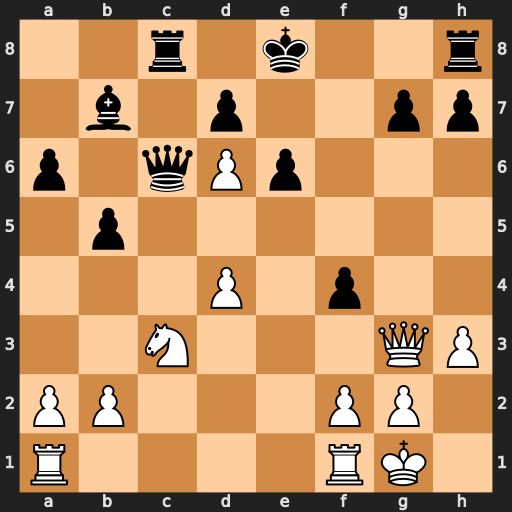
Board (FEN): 2r1k2r/1b1p2pp/p1qPp3/1p6/3P1p2/2N3QP/PP3PP1/R4RK1
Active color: w
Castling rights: k
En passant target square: -
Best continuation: Qxg7 Qxg2+ Qxg2 Bxg2 Kxg2